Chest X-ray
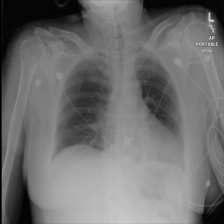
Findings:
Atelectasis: positive
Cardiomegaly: negative
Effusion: negative
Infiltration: negative
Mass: negative
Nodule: negative
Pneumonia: negative
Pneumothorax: negative
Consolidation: negative
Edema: negative
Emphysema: negative
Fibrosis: negative
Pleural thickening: negative
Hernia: negative